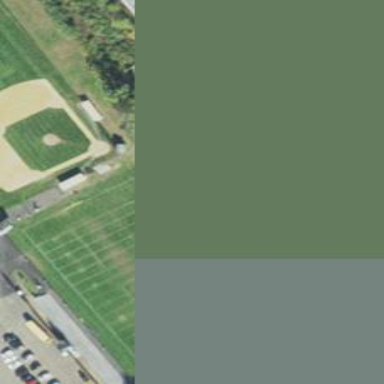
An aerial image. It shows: American football pitch.